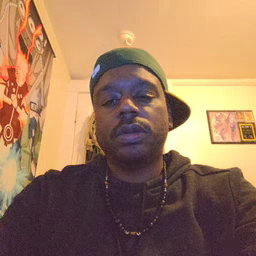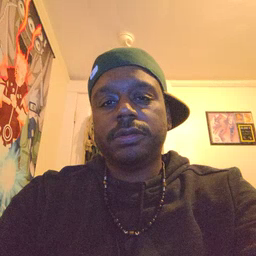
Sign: snow